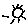
Label: sun